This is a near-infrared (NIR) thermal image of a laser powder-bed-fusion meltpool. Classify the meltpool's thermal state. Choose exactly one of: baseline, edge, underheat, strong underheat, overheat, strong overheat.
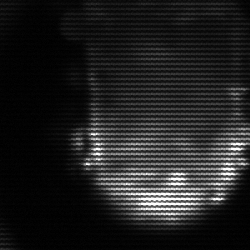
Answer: baseline